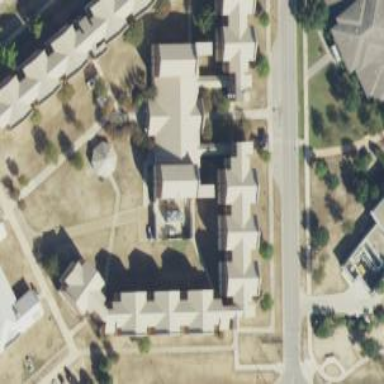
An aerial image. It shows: Building that serves as military barracks.